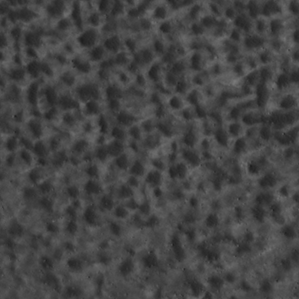
Label: non_frost